Aerial crown-view tile of a tropical tree (Barro Colorado Island, Panama), acquired 20241112:
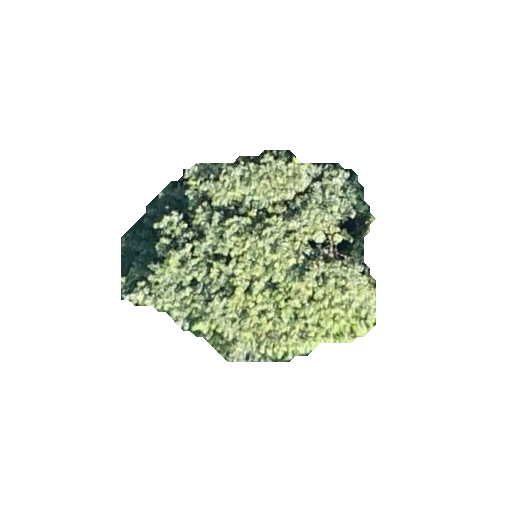
Species: Luehea seemannii
GBIF accepted scientific name: Luehea seemannii
Crown area: 63.835 m²